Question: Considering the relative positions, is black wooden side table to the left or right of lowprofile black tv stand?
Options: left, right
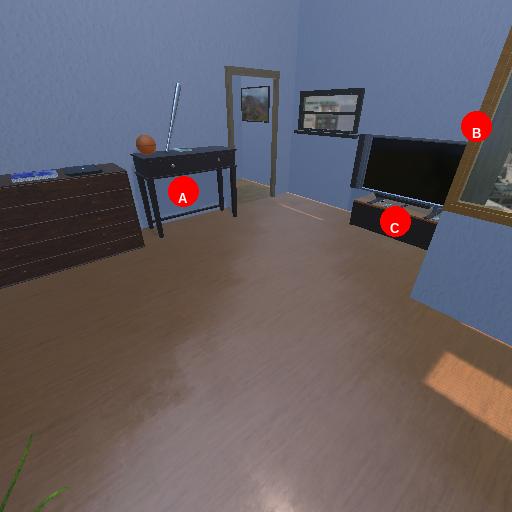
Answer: left